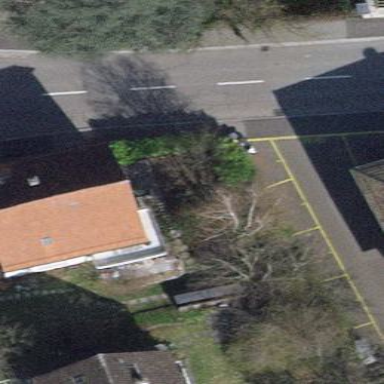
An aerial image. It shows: Building with pitched roof.